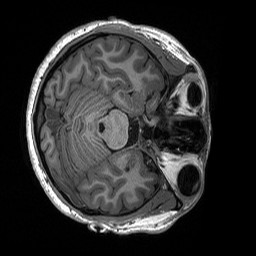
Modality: T1w
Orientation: axial
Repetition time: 8 s
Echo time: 0.066 s